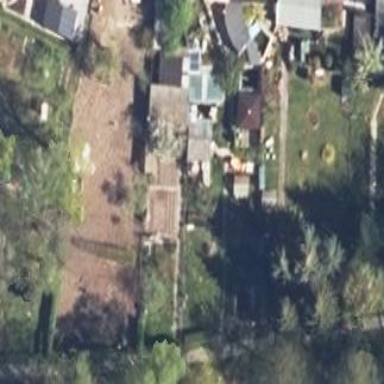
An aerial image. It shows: Allotments area.